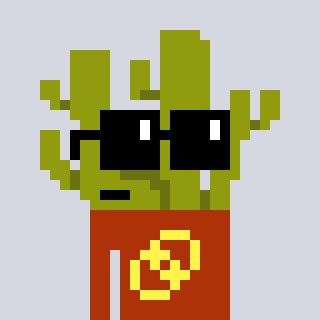
a pixel art character with square black sunglasses, a cactus-shaped head and a hotbrown-colored body on a cool background